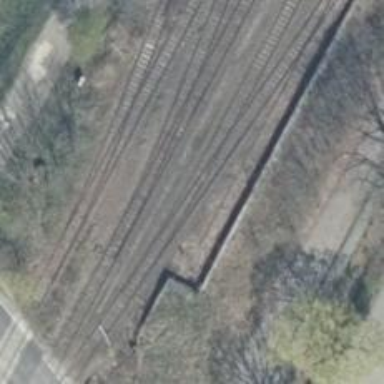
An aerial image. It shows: Railway switch.